Question: I'm using the Facebook SDK to allow users to share content through my app to their Walls. Its a pretty standard set-up with the Facebook SDK where a typical post will contain some text as well as an image to accompany the post.
This all works fine, but my problem is that since Facebook resizes and converts the images as they see fit, the post images look a bit pixelated when viewed on a Retina display. Does anyone know whether there is a way to ensure that Facebook uses a higher quality image for this?
Again, to clarify, the original images I'm using are high enough quality, but Facebook degrades them a little too much, and they end up not looking too good on a Retina display. Can we avoid this in some way?
Below is an excerpt from the pretty standard Facebook post code I'm using;
'''
NSMutableDictionary* params = [NSMutableDictionary dictionaryWithObjectsAndKeys:
sharingURL, @"link",
sharingTitle, @"name",
@" ", @"caption",
description, @"description",
actions, @"actions",
picture, @"picture",
nil];
[facebook dialog:@"feed" andParams:params andDelegate:self];
'''
Note that the images I'm linking are roughly 250x250px JPGs, if that helps.
:
Added a sample image to clarify what I mean. I'm trying to see if there's a way to ask Facebook to use a high-res image for retina displays here.

Thanks in advance!
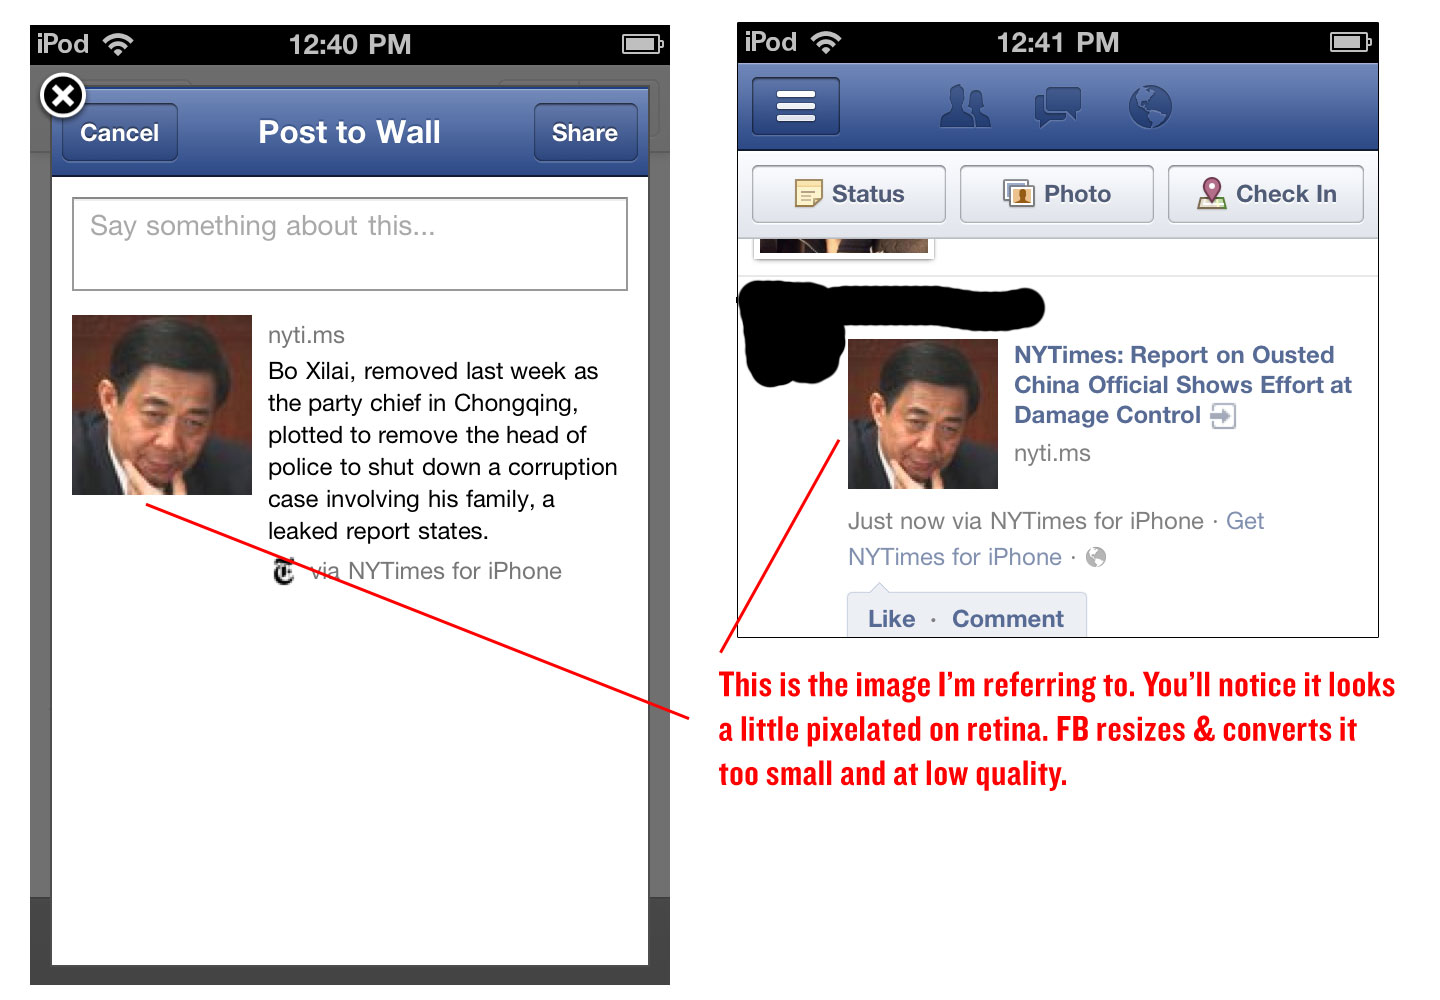
Answer: You could update your Photo in the user's photo albums. This will also result in a wall post. (If that also fits in your case.) That would be the code:
'''
// save image as data
UIImage* image = [...];
NSData *imageData = UIImageJPEGRepresentation(image, 0.8);
[params setValue: imageData forKey: @"source"];
// send post request
Facebook* facebook = [...];
[facebook requestWithGraphPath: @"me/photos" andParams: params andHttpMethod: @"POST" andDelegate: delegate];
'''
(Note: Uploaded images for the albums must be smaller than 960px on each side. see: <URL>